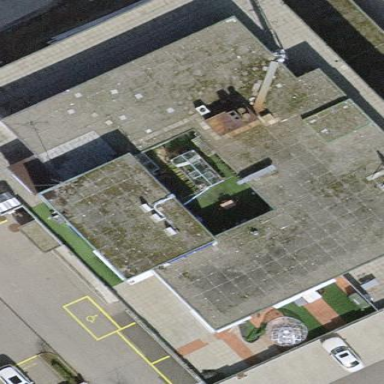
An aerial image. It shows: Office building.